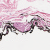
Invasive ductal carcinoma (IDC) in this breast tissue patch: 0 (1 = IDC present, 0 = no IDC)